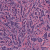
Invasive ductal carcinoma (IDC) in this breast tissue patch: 1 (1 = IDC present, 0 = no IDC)